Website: walmart
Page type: billing-address
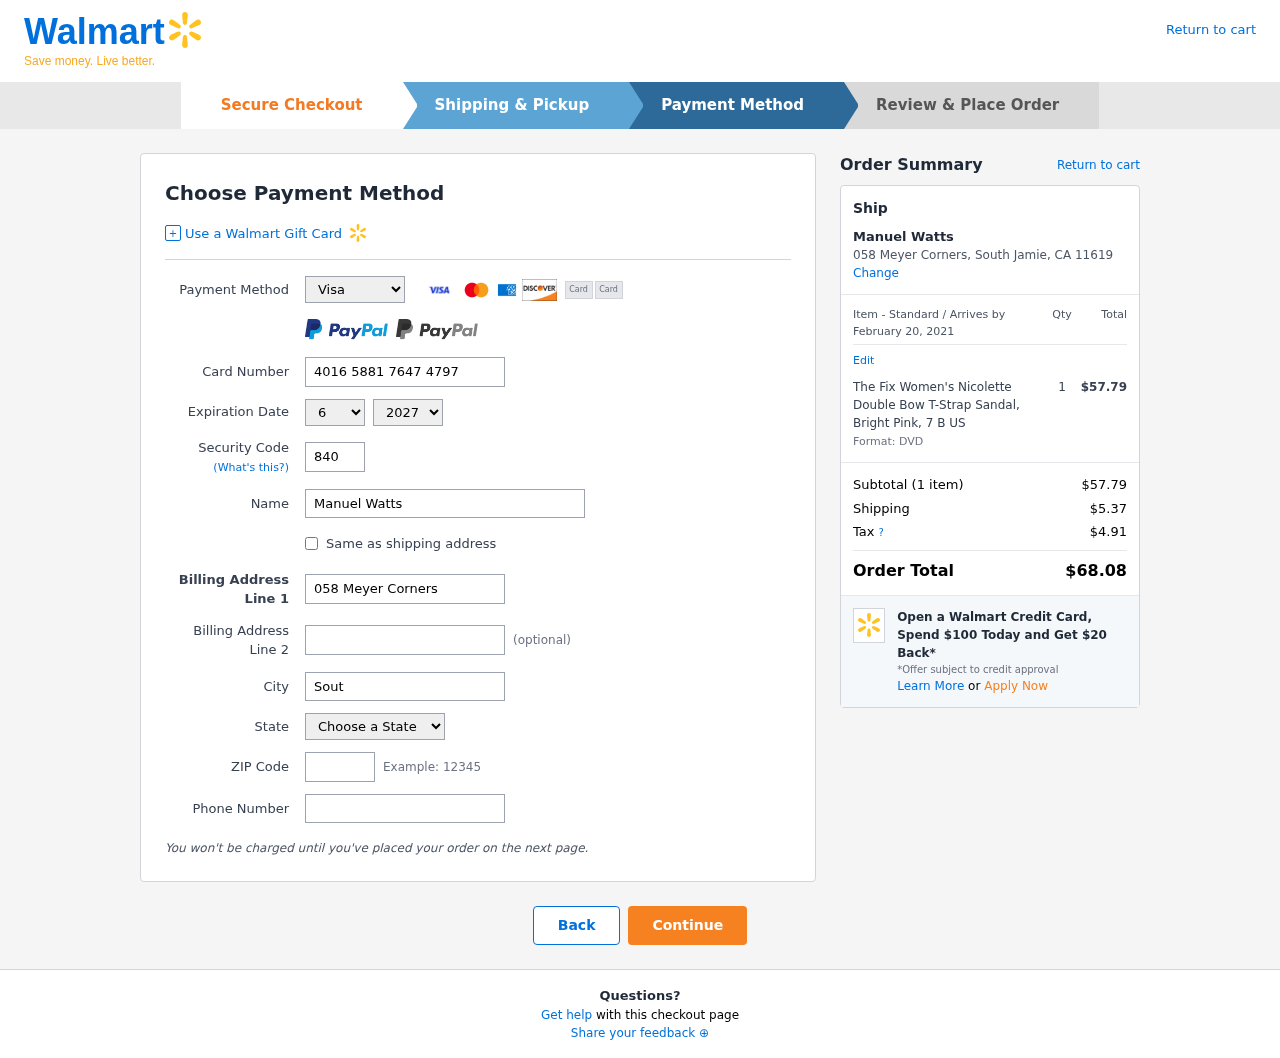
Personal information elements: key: PII_CARD_CVV
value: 840
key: PII_CARD_EXPIRY_MONTH
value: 06
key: PII_CARD_EXPIRY_YEAR
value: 27
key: PII_CARD_NUMBER
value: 4016 5881 7647 4797
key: PII_CARD_TYPE
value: Visa
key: PII_CITY
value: South Jamie
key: PII_CITY_STATE_ZIP
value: South Jamie, CA 11619
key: PII_FULLNAME
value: Manuel Watts
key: PII_PHONE
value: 8483643066
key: PII_POSTCODE
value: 11619
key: PII_STATE
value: California
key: PII_STREET
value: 058 Meyer Corners
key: PII_FULLNAME2
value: Manuel Watts
Product elements: key: PRODUCT1_NAME
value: The Fix Women's Nicolette Double Bow T-Strap Sandal, Bright Pink, 7 B US
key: PRODUCT1_PRICE
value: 57.79
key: PRODUCT1_QUANTITY
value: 1
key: PRODUCT1_DESC
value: Format: DVD
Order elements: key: ORDER_DELIVERY_DATE
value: February 20, 2021
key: ORDER_NUM_ITEMS
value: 1
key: ORDER_SUBTOTAL
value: $57.79
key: ORDER_SHIPPING_COST
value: $5.37
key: ORDER_TAX
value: $4.91
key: ORDER_TOTAL
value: $68.08